Question: I have Quickbooks Enterprise 4.0 and webconnector 2.1. Version US.
I use this xml
'''
<?qbxml version="3.0"?>
<QBXML>
<QBXMLMsgsRq onError="stopOnError">
<InvoiceQueryRq requestID="invoice" iterator="Start">
<MaxReturned>100</MaxReturned>
</InvoiceQueryRq>
</QBXMLMsgsRq>
</QBXML>
'''
---
If use xml without iterator attribute
'''
<?qbxml version="3.0"?>
<QBXML>
<QBXMLMsgsRq onError="stopOnError">
<InvoiceQueryRq requestID="invoice">
</InvoiceQueryRq>
</QBXMLMsgsRq>
</QBXML>
'''
Then Quickbooks enterprise 4.0 response with error because there are many rows.
---
Quickbooks say that support iterators in MAX SDK 3.0

Why not work iterators with Quickbooks Enterprise 4.0?
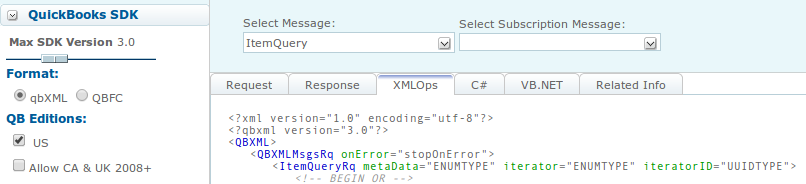
Answer: If you refer to the documentation (set the qbXML version to your version, '3.0'):
- <URL>
You'll find this blurb:
> There are two ways to limit the data returned from a query. The best way is to use the
iterator feature, which is specific to queries. This feature is available only to desktop
editions QB 2006 and later using qbXML spec 5.0 and greater.
QuickBooks 2004/qbXML version '3.0' (a version of QuickBooks that is 10 years old now...) does not support iterators.
The solution - either don't use iterators (the 'iterator="Start"' line you have) or upgrade to a version of QuickBooks that supports them.